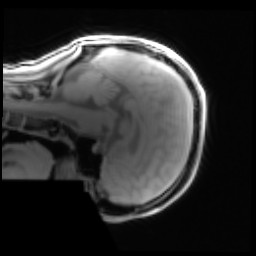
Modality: PDw
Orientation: sagittal
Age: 22
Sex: male
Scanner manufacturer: siemens
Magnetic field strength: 3 T
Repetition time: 0.25 s
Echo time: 0.00103 s